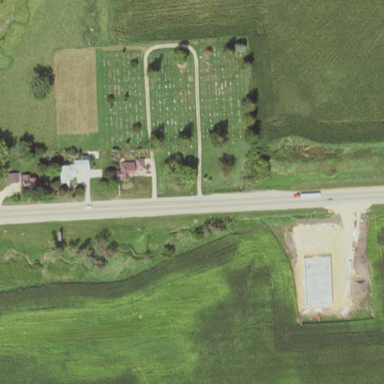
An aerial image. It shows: Cemetery.